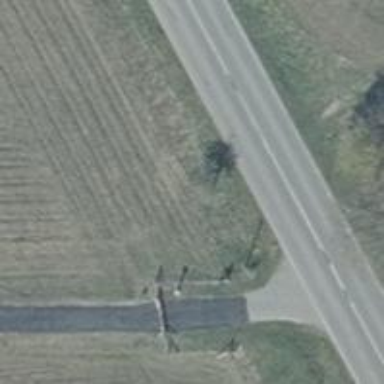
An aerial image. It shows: Asphalt road classified as primary highway.